Question: I am trying to do some post.
'''
Uses
IdBaseComponent, IdTCPConnection, IdTCPClient, IdHTTP, IdComponent, StrUtils,
IdSSLOpenSSL;
function PostData(const AURL: string; AParamList: TStringList): string;
var
_idHTTP: TIdHTTP;
_ResultStream: TStringStream;
_IdSSLIOHandler: TIdSSLIOHandlerSocketOpenSSL;
begin
_ResultStream := TStringStream.Create('', TEncoding.UTF8);
_idHTTP := TIdHTTP.Create(nil);
_IdSSLIOHandler := TIdSSLIOHandlerSocketOpenSSL.Create(nil);
try
_idHTTP.IOHandler := _IdSSLIOHandler;
_idHTTP.Post(AURL, AParamList, _ResultStream);
Result := _ResultStream.DataString;
finally
FreeAndNil(_ResultStream);
FreeAndNil(_idHTTP);
FreeAndNil(_IdSSLIOHandler);
end;
end;
procedure TForm1.BitBtn1Click(Sender: TObject);
var
_ParamList: TStringList;
_Reply: string;
begin
_ParamList := TStringList.Create;
try
_ParamList.Add('id=276683492511635');
_ParamList.Add('pin=4580');
_Reply := PostData('https://eturundus.eu/samsung-pin-lt/_ajax/pin',
_ParamList);
ShowMessage(_Reply);
finally
FreeAndNil(_ParamList);
end;
end;
'''
I should get '{ "status":"lose","tries":2 }' or '{ "status":"over" }', etc, but all I am getting is an empty string in a message box. What I am missing?
Edit:

I have added
'''
_idHTTP.Request.UserAgent := 'Mozilla/5.0 (Windows NT 6.1; WOW64; rv:29.0) Gecko/20100101 Firefox/29.0';
_idHTTP.Request.ContentType := 'application/json, text/javascript, */*; q=0.01';
'''
But still getting empty string.
There is what Tamper Data also provides me:
'''
<?xml version="1.0"?>
<!-- Export of tamperdata transacions -->
<tdRequests>
<tdRequest uri="https%3A//eturundus.eu/samsung-pin-lt/_ajax/pin%3Fid%3D638369916257545%26pin%3D4580">
<tdStartTime>20:02:42.238</tdStartTime>
<tdStartTimeMS>1399827762238</tdStartTimeMS>
<tdElapsedTime>177</tdElapsedTime>
<tdTotalElapsedTime>177</tdTotalElapsedTime>
<tdStatus>200</tdStatus>
<tdStatusText>OK</tdStatusText><tdRequestMethod>GET</tdRequestMethod>
<tdContentSize>-1</tdContentSize>
<tdMimeType>text/html</tdMimeType>
<tdRequestHeaders>
<tdRequestHeader name="Host">eturundus.eu</tdRequestHeader>
<tdRequestHeader name="User-Agent">Mozilla/5.0%20%28Windows%20NT%206.1%3B%20WOW64%3B%20rv%3A29.0%29%20Gecko/20100101%20Firefox/29.0</tdRequestHeader>
<tdRequestHeader name="Accept">application/json%2C%20text/javascript%2C%20*/*%3B%20q%3D0.01</tdRequestHeader>
<tdRequestHeader name="Accept-Language">en-US%2Cen%3Bq%3D0.5</tdRequestHeader>
<tdRequestHeader name="Accept-Encoding">gzip%2C%20deflate</tdRequestHeader>
<tdRequestHeader name="X-Requested-With">
XMLHttpRequest</tdRequestHeader>
<tdRequestHeader name="Referer">
https%3A//eturundus.eu/samsung-pin-lt/</tdRequestHeader>
<tdRequestHeader name="Cookie">
fbsr_265895733592477%3DMVuDCQySiQZErCLlQhy2Z-NISg3-pNSug5Hkw7Kxr58.eyJhbGdvcml0aG0iOiJITUFDLVNIQTI1NiIsImNvZGUiOiJBUUNTWHUwdTFOQVRkTjRmSDZjUnktV0d3OFdSdUwyc3N1a0tkNEhlSjdVSUVaWlp0cWhNaWQ2TmtXX3J6ZFVRckdTXzZEZElnNW5oNW9GWkViWEl2cVVad2RNbVdLRGdVbGNpV1FsZnBwYlM2bnBLWENVZHNmcG1LNXM1ZlJ4REFSdWs2SXZMcUlVVEd0cUlVM0FoN2tid01DYnpoTWZsdnlPUUJmX0lTeGpENWRIaUpMbDM2VE0tNU85cHNRbGRxak1fSWlhdHMxTDRkZndDbWYwTkxFaFRoSTdnUk5mV3pRMlBwbWUzVWEtQXBVVHZRTXRQX0luTlpNR283M2duRWlpVDkzaVU3a2NDQTdTSFM5OXZ6WEVSLVBKQVkzek1PNUZBZ1NQZ09pZmZpckdmbTd5Z1BaVVNzblBrQ2pla19hQlYyRzRGQlZpa2ctaVp0QWJyazFwaCIsImlzc3VlZF9hdCI6MTM5OTgyNzcwNCwidXNlcl9pZCI6IjYzODM2OTkxNjI1NzU0NSJ9%3B%20PHPSESSID%3D58416520248001a68a259f52b7cf82dd</tdRequestHeader>
<tdRequestHeader name="Connection">
keep-alive</tdRequestHeader>
</tdRequestHeaders><tdPostHeaders></tdPostHeaders>
<tdPostElements>
</tdPostElements>
<tdResponseHeaders><tdResponseHeader name="Date">
Sun%2C%2011%20May%202014%2017%3A02%3A17%20GMT
</tdResponseHeader>
<tdResponseHeader name="Server">
Apache%20/%20DataZone
</tdResponseHeader>
<tdResponseHeader name="Expires">
Thu%2C%2019%20Nov%201981%2008%3A52%3A00%20GMT
</tdResponseHeader>
<tdResponseHeader name="Cache-Control">
no-store%2C%20no-cache%2C%20must-revalidate%2C%20post-check%3D0%2C%20pre-check%3D0
</tdResponseHeader>
<tdResponseHeader name="Pragma">
no-cache
</tdResponseHeader>
<tdResponseHeader name="Keep-Alive">
timeout%3D5%2C%20max%3D100
</tdResponseHeader>
<tdResponseHeader name="Connection">
Keep-Alive
</tdResponseHeader>
<tdResponseHeader name="Transfer-Encoding">
chunked
</tdResponseHeader>
<tdResponseHeader name="Content-Type">
text/html
</tdResponseHeader>
</tdResponseHeaders>
</tdRequest>
</tdRequests>
'''
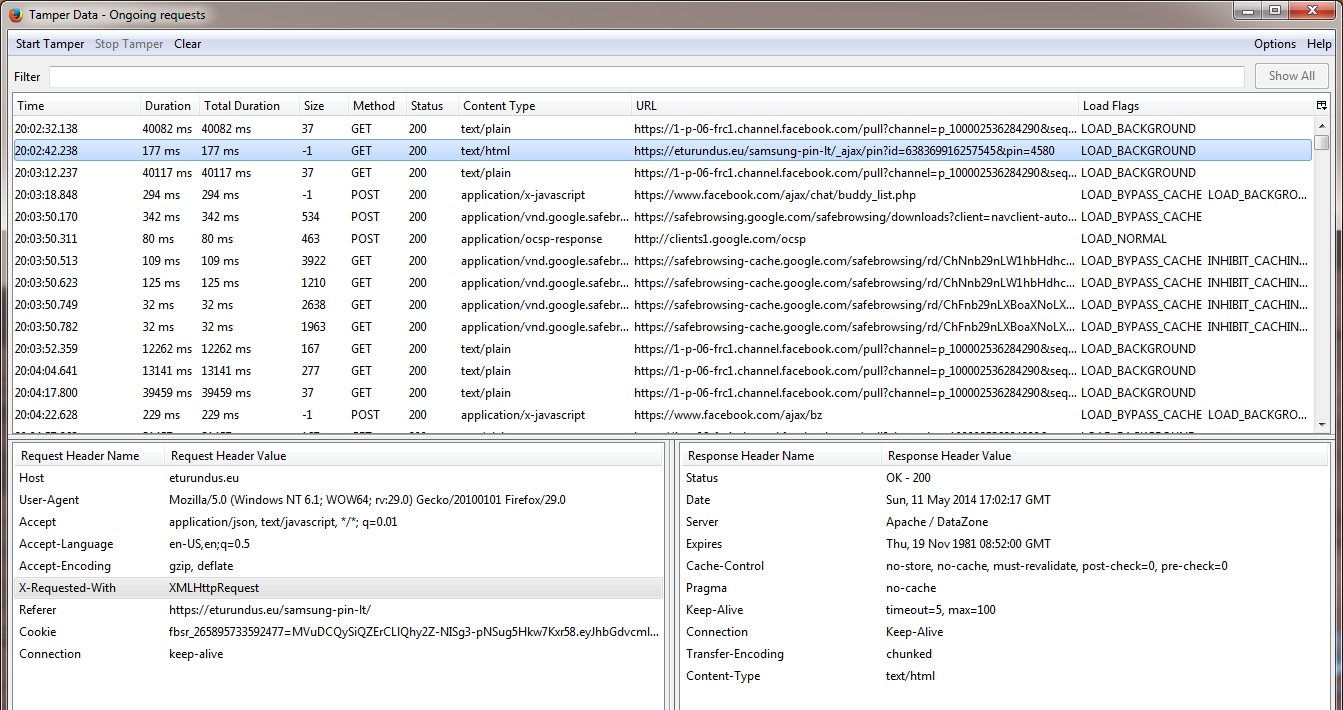
Answer: Don't use a 'TStringStream' at all. You are forcing UTF-8 decoding with it, but if the reply data is not UTF-8 encoded then reading the 'DataString' can fail to decode the data and return a blank string.
Use the version of 'TIdHTTP.Post()' that returns a 'String' and let Indy decode the data for you based on the reply's actual charset:
'''
function PostData(const AURL: string; AParamList: TStrings): string;
var
_idHTTP: TIdHTTP;
begin
_idHTTP := TIdHTTP.Create(nil);
try
_idHTTP.IOHandler := TIdSSLIOHandlerSocketOpenSSL.Create(_idHTTP);
Result := _idHTTP.Post(AURL, AParamList);
finally
FreeAndNil(_idHTTP);
end;
end;
'''
: the screenshot you provided shows a GET request, not a POST request:
'''
function GetData(const AURL: string): string;
var
_idHTTP: TIdHTTP;
begin
_idHTTP := TIdHTTP.Create(nil);
try
_idHTTP.IOHandler := TIdSSLIOHandlerSocketOpenSSL.Create(_idHTTP);
Result := _idHTTP.Get(AURL);
finally
FreeAndNil(_idHTTP);
end;
end;
procedure TForm1.BitBtn1Click(Sender: TObject);
var
_Reply: string;
begin
_Reply := GetData('https://eturundus.eu/samsung-pin-lt/_ajax/pin?id=276683492511635&pin=4580');
ShowMessage(_Reply);
end;
'''